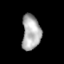
Tissue: lung
Cell type: Epithelial cells
Senescence score: 0.2168
Nuclear area (px): 641
Mean DAPI intensity: 173.385